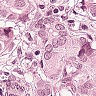
Metastatic tissue present: yes